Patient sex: M
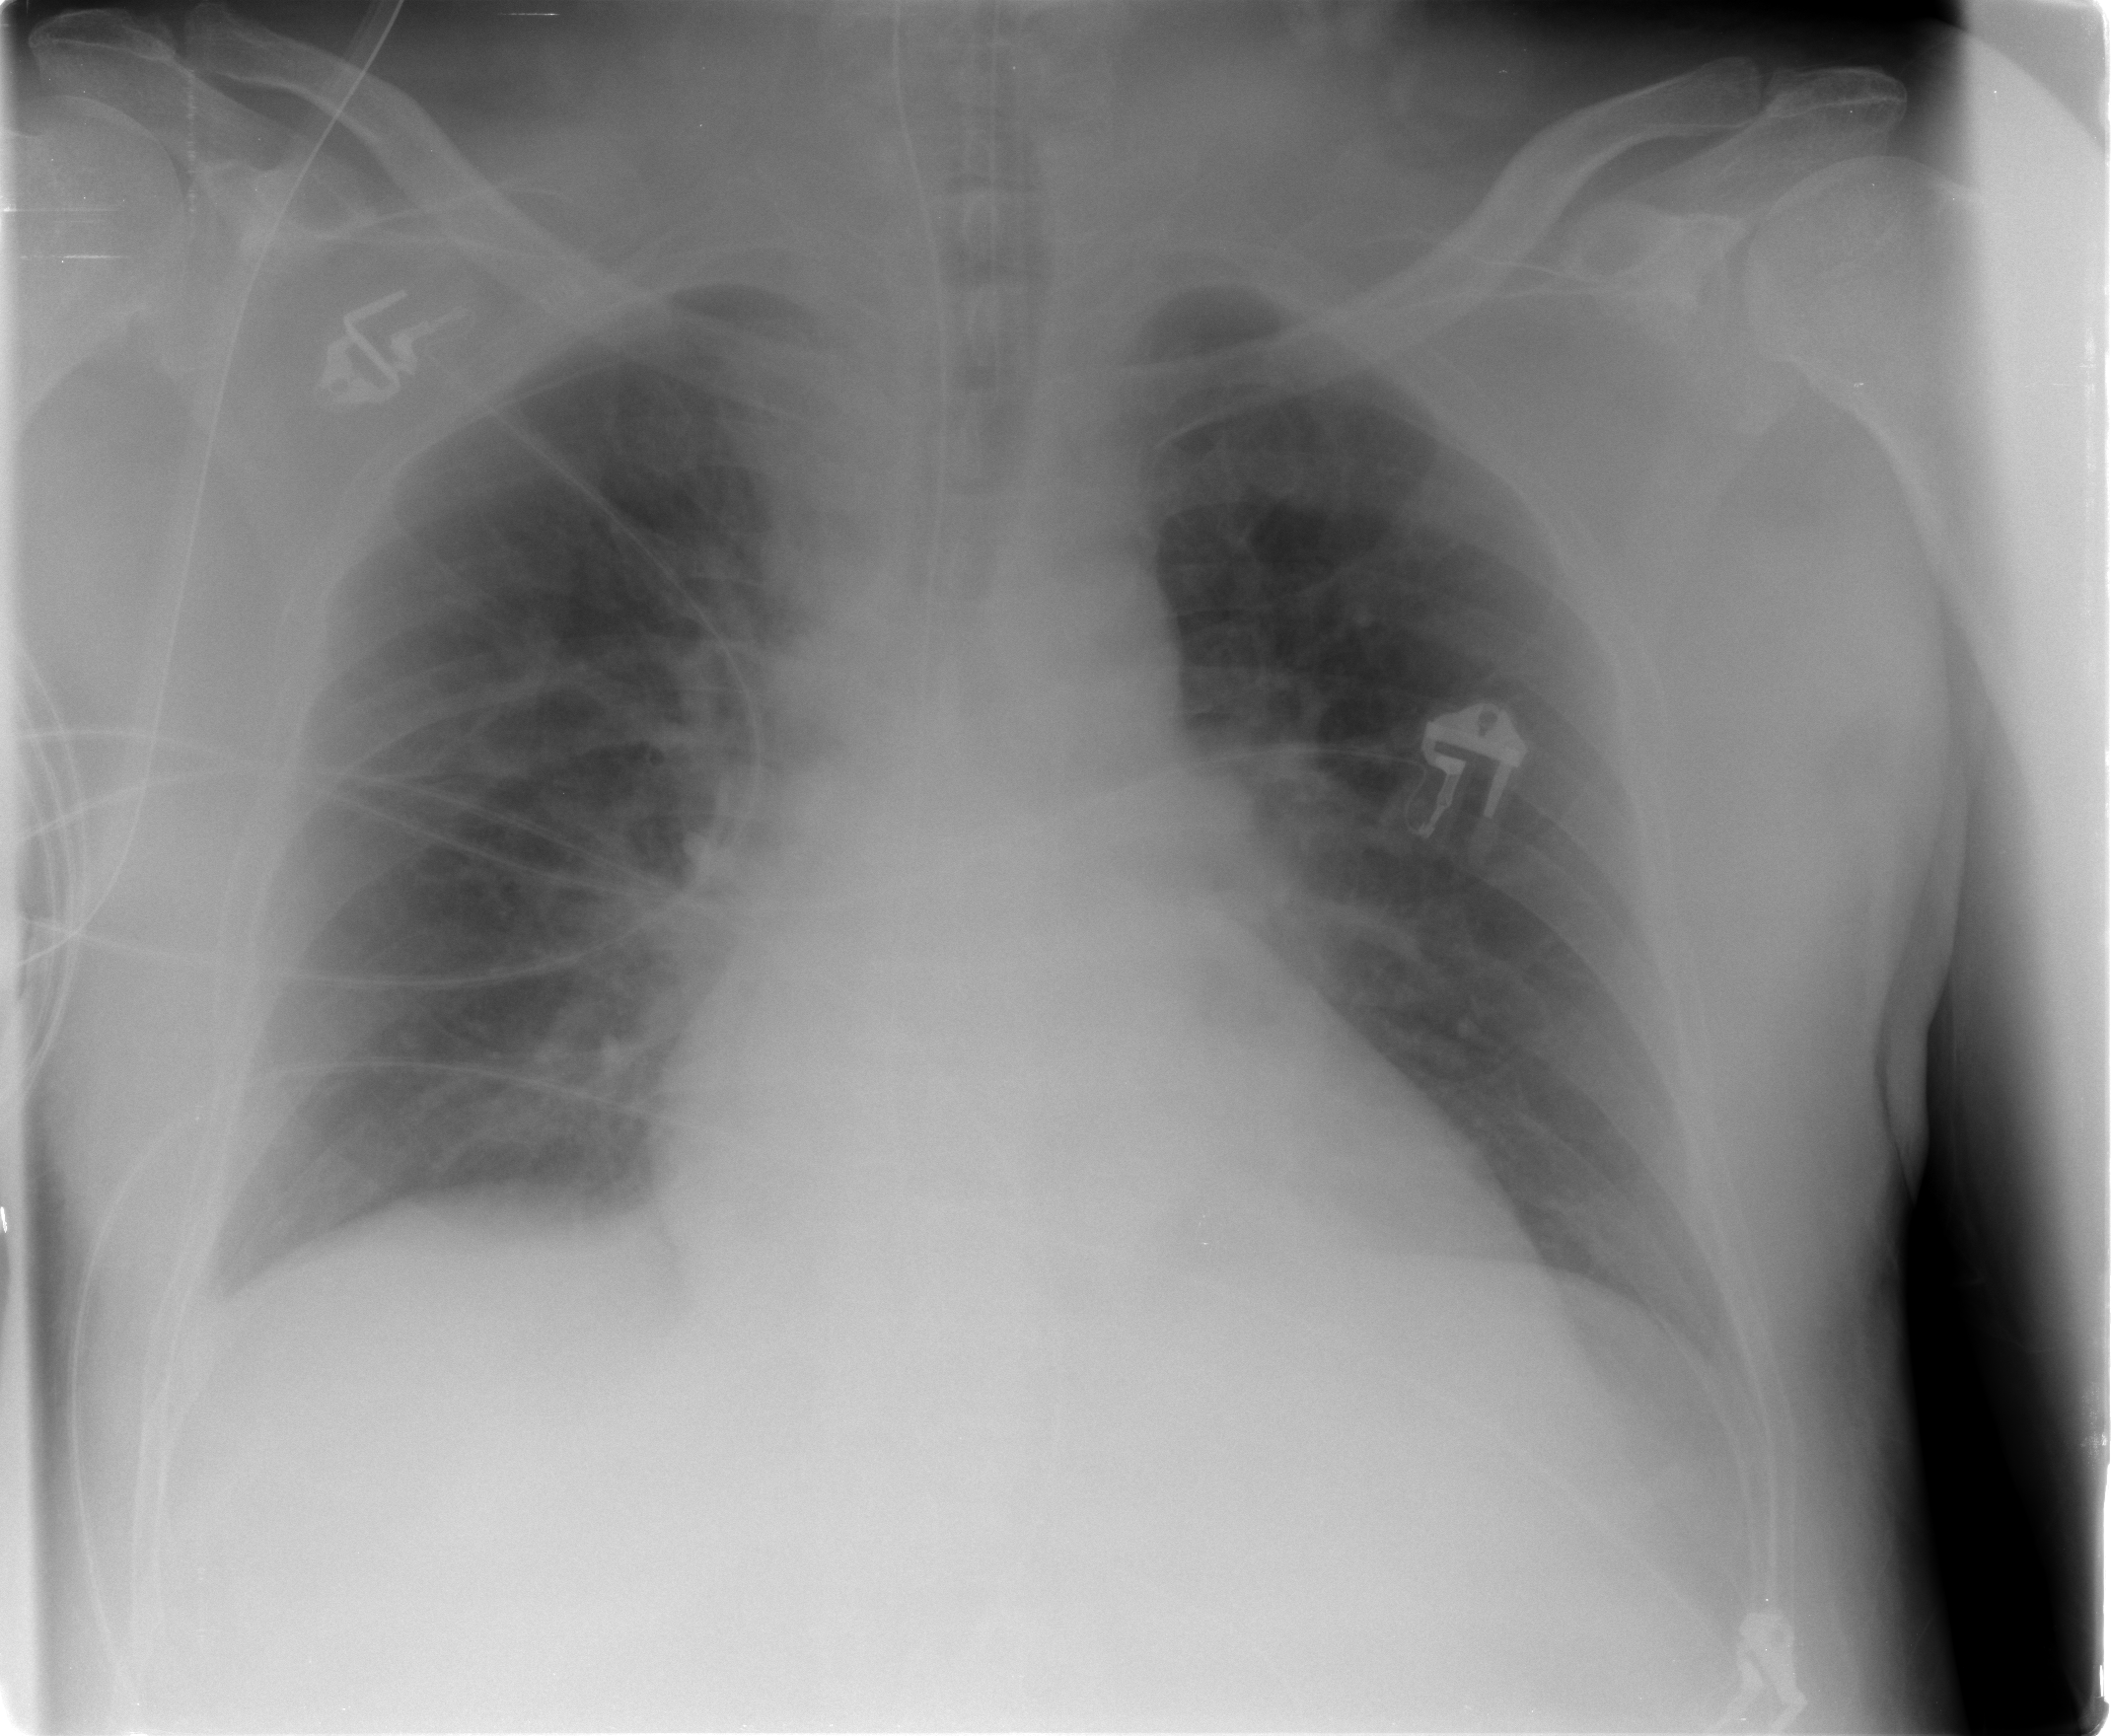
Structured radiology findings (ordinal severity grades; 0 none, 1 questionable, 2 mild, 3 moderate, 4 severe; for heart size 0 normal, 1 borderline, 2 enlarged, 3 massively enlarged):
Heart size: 1
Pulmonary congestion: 1
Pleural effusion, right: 1
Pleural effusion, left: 0
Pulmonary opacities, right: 1
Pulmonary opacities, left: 0
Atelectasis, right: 2
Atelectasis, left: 0